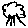
Label: tree